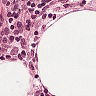
Metastatic tissue present: no